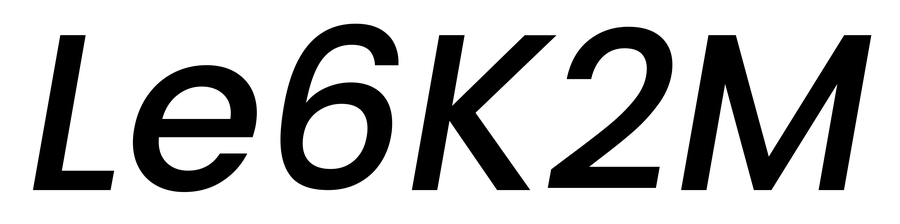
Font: Poppins-MediumItalic